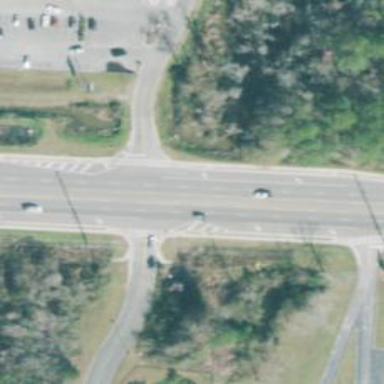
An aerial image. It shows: Marked crossing on the road.